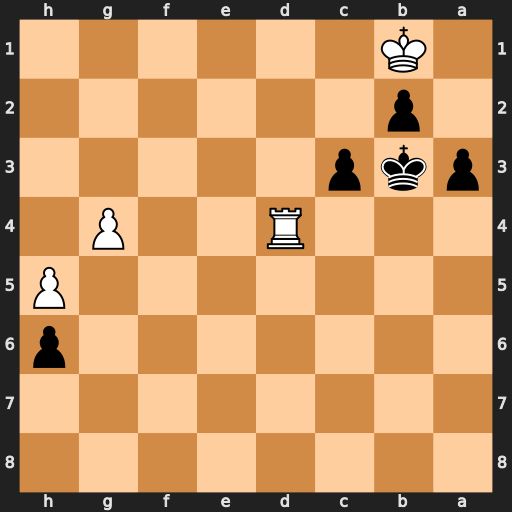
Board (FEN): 8/8/7p/7P/3R2P1/pkp5/1p6/1K6
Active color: b
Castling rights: -
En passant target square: -
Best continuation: a2#